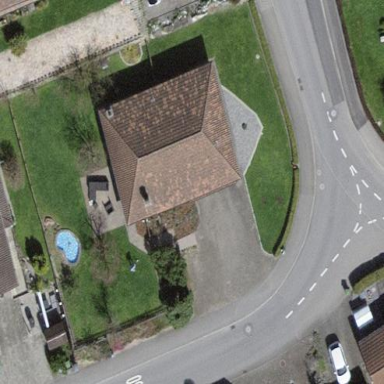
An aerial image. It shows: Detached building.